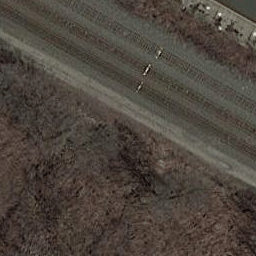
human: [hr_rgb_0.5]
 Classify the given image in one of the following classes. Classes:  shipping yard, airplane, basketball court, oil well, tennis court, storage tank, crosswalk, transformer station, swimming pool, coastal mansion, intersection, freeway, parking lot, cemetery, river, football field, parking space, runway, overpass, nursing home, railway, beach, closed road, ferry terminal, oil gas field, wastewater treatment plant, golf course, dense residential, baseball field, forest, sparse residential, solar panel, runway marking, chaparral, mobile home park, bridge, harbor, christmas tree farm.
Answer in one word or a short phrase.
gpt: railway